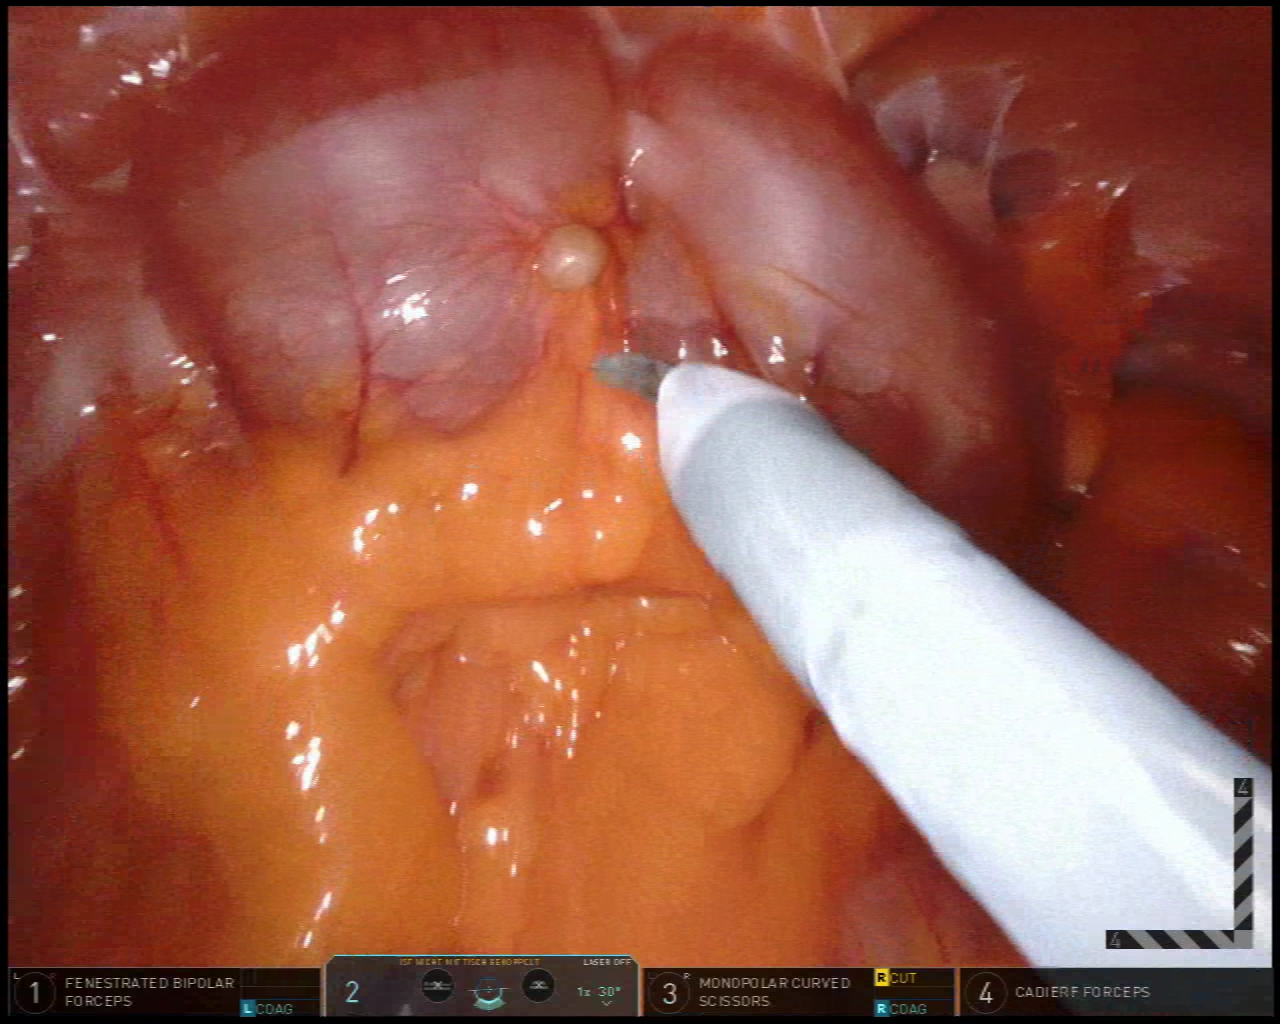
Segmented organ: colon
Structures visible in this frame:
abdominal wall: yes
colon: yes
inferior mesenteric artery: no
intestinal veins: no
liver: no
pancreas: no
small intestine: yes
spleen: no
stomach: no
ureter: no
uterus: no
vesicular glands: no